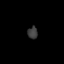
Tissue: prostate
Cell type: Epithelial cells
Senescence score: 0.304
Nuclear area (px): 119
Mean DAPI intensity: 59.403